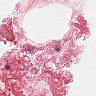
Metastatic tissue present: no